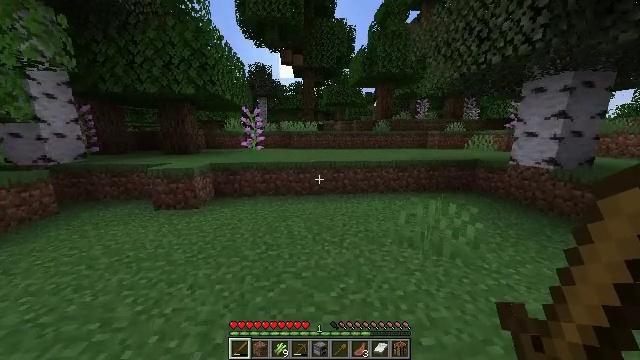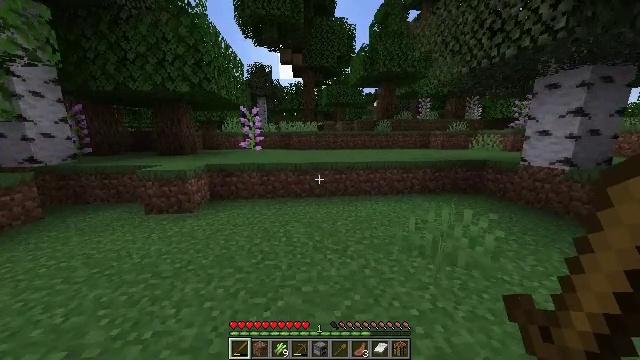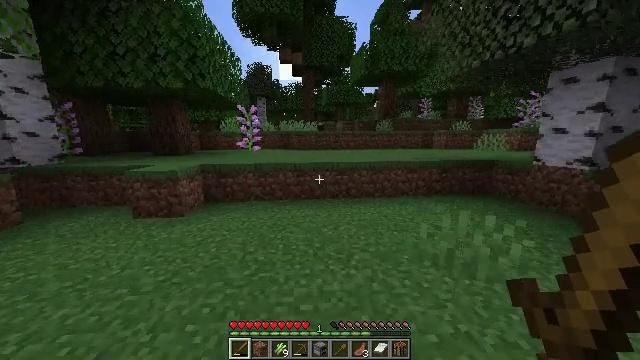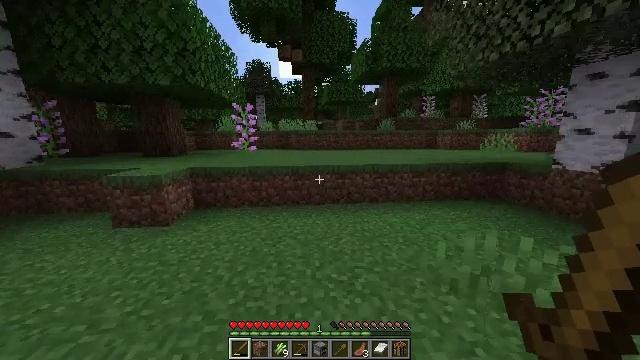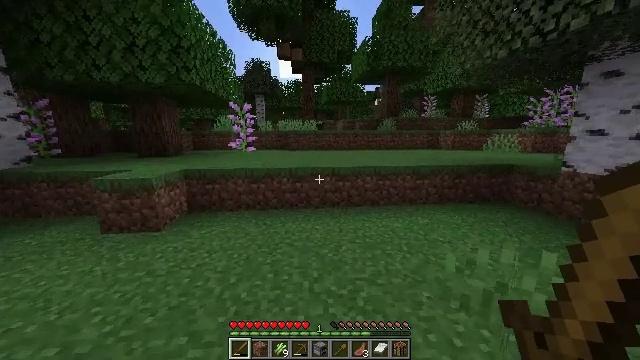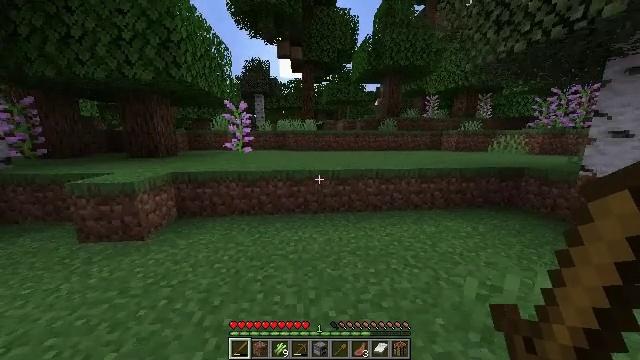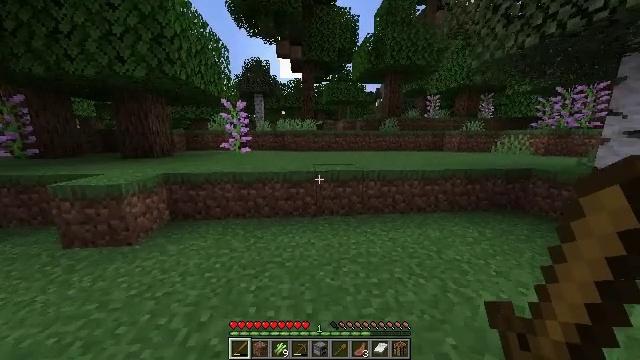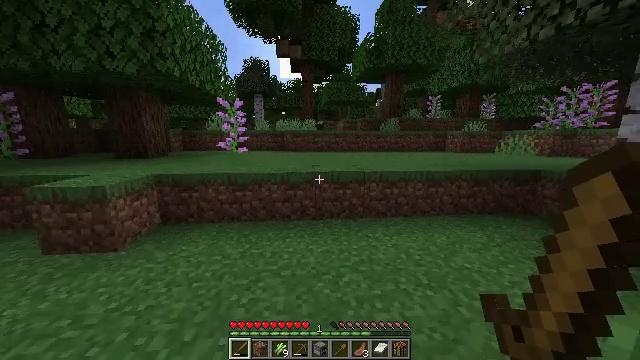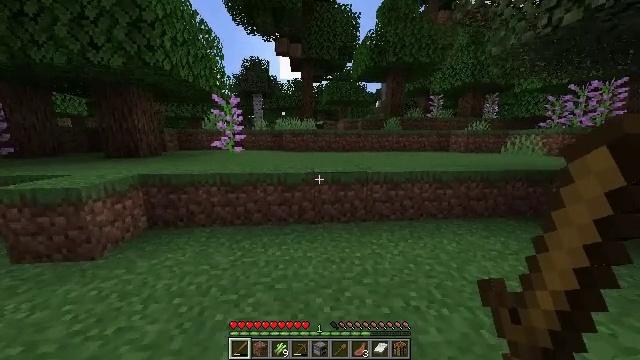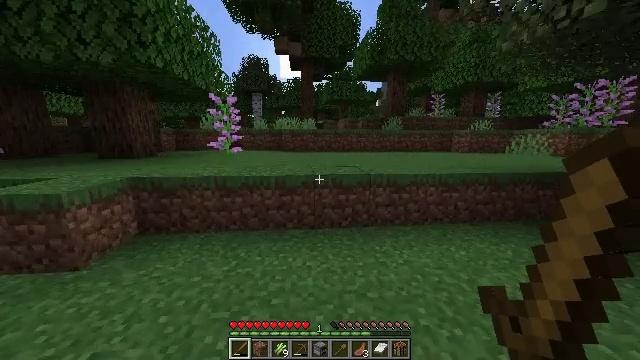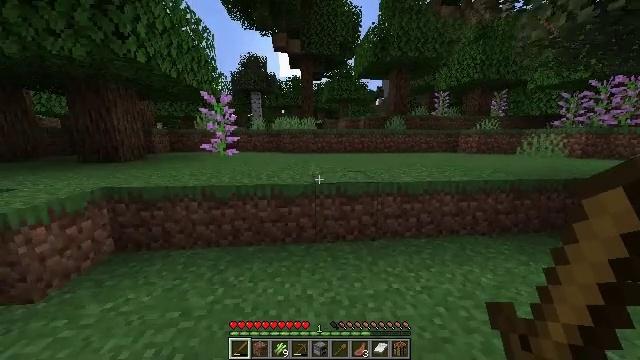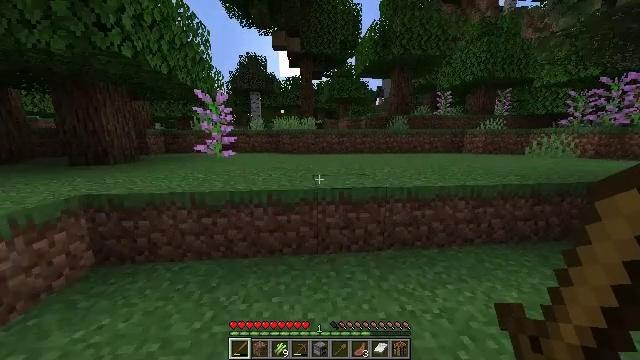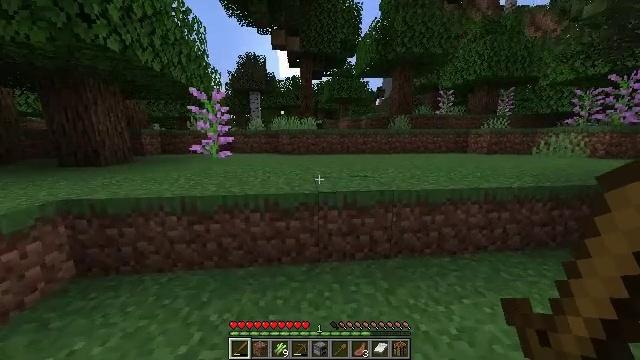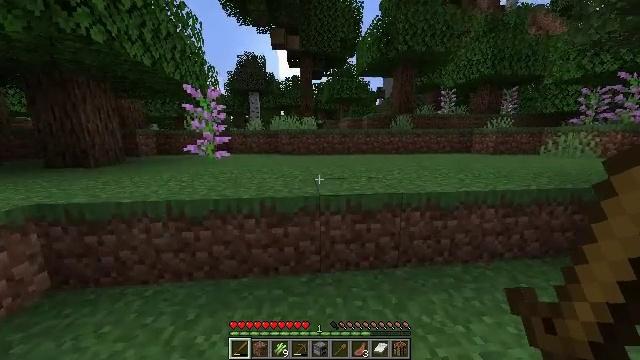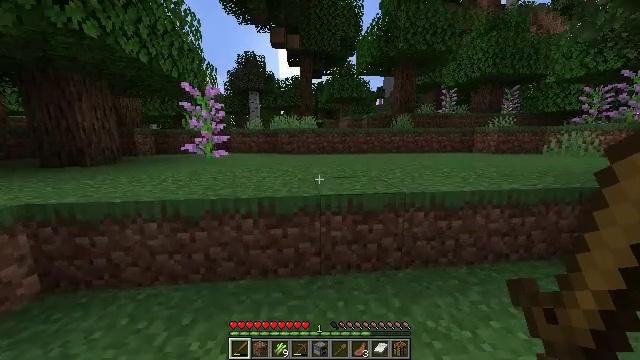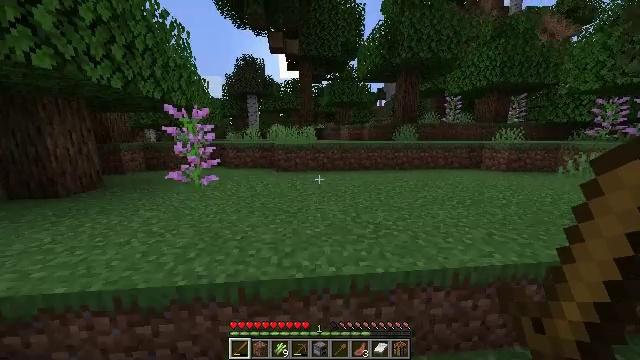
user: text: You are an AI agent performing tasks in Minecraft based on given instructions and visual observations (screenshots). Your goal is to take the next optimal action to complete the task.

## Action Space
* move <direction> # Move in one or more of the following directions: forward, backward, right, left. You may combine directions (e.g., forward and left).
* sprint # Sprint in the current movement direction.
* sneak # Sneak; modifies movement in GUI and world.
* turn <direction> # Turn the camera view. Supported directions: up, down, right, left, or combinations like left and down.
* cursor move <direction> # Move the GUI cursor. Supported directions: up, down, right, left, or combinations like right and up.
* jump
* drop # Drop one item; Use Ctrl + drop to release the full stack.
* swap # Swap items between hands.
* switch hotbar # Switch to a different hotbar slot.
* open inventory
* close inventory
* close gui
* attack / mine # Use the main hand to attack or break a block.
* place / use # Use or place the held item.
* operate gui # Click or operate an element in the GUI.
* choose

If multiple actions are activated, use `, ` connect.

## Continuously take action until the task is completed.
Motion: motion action
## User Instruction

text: Mine the sugar cane near rivers.
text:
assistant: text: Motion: move forward, sprint
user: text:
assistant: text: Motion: move forward, sprint
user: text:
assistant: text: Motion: move forward, sprint
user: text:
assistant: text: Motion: move forward, sprint
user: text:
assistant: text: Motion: move forward, sprint
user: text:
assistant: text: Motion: move forward, sprint
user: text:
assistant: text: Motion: move forward, sprint
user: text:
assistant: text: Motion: move forward, sprint
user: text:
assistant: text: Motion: move forward, sprint
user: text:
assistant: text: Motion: move forward, sprint
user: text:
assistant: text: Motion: move forward, sprint
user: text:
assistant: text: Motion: move forward, sprint
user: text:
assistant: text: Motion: move forward, sprint
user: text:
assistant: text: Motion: move forward, sprint, jump
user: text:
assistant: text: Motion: move forward, sprint, jump
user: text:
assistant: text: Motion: move forward, sprint, jump
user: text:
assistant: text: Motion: move forward, sprint, jump
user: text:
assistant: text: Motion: move forward, sprint, jump
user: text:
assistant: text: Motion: move forward, sprint, jump
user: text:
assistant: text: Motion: move forward, sprint, jump
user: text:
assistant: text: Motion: move forward, sprint, jump
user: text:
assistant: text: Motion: move forward, sprint, jump
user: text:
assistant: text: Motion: move forward, sprint, jump
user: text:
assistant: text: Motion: move forward, sprint, turn left, jump
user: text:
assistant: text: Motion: move forward, sprint, turn left, jump
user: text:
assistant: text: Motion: move forward, sprint, turn left, jump
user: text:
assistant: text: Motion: move forward, sprint, turn left, jump
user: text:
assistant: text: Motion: move forward, sprint, turn left, jump
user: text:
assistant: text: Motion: move forward, sprint, turn left, jump
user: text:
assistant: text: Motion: move forward, sprint, turn left, jump